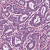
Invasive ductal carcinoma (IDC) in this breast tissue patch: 1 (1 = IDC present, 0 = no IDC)